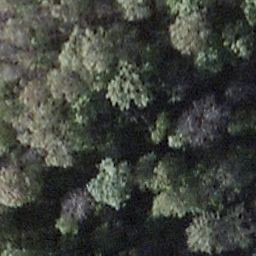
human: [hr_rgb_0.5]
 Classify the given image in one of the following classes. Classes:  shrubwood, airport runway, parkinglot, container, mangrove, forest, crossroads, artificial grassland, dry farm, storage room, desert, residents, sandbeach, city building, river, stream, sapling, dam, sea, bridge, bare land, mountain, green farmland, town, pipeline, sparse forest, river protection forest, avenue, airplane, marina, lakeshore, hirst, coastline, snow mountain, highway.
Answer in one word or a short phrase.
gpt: shrubwood